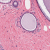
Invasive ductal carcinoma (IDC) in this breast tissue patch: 0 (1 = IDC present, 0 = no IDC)